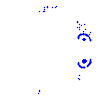
Particle: electron